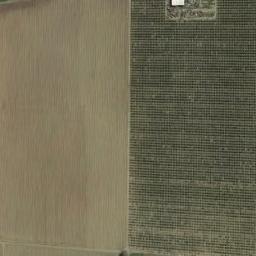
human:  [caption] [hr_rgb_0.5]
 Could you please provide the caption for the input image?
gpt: There are some green and bare rectangular farmland .

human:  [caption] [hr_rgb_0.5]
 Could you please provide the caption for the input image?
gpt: Two neatly arranged light green rectangular farm fields .

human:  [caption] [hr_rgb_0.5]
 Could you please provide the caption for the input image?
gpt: The two rectangular farmlands are next to each other and a path goes through the farmlands .

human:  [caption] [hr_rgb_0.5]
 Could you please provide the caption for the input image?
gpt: There is a road in the rectangular farmland .

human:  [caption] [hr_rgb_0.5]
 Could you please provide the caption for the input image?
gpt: There are a yellow rectangular farmland and a green one .